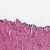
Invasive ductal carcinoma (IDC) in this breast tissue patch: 0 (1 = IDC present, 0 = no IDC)